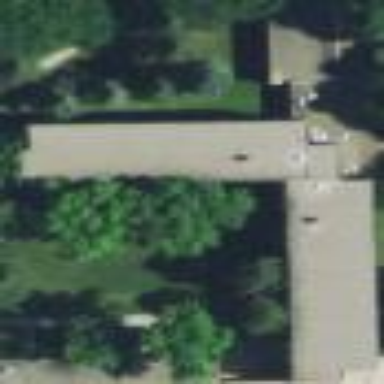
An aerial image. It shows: Dormitory building.